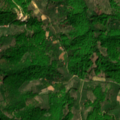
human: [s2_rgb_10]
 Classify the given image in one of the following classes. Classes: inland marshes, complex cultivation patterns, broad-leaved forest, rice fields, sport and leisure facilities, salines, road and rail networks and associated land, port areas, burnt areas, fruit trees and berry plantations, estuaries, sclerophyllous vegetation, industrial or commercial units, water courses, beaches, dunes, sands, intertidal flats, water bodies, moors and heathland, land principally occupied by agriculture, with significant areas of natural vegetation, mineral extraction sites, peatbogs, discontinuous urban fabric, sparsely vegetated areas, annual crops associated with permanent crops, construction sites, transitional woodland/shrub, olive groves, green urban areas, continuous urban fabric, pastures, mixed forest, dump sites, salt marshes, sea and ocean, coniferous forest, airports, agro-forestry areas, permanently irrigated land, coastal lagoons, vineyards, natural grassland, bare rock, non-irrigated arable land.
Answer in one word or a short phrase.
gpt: land principally occupied by agriculture, with significant areas of natural vegetation, broad-leaved forest, transitional woodland/shrub